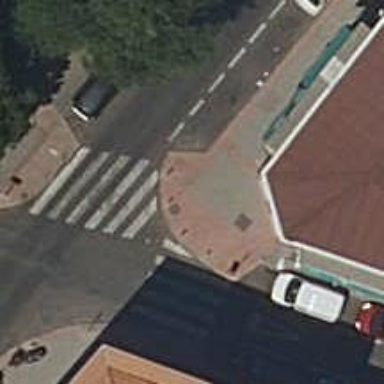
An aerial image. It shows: Marked crossing on footway.